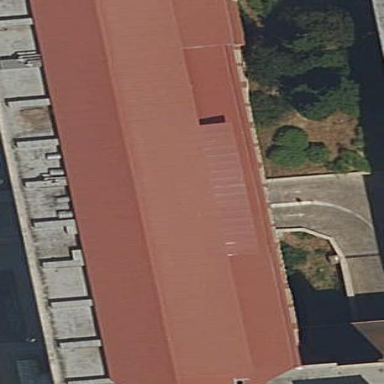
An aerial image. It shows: Part of building.